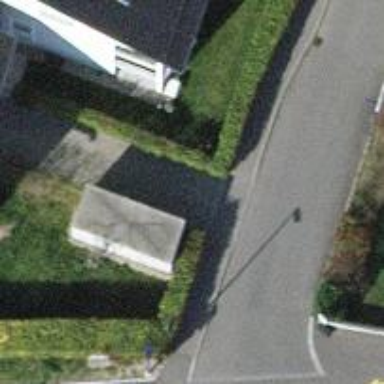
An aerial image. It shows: Hedge barrier.